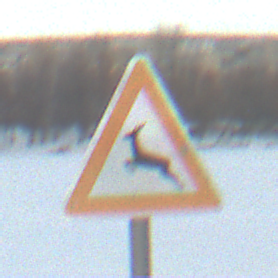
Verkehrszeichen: WildwechselRechts
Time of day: SunriseSunset
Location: Outdoor (Nature)
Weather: PartlyCloudy
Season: NotSpecified
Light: Natural